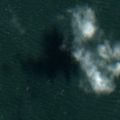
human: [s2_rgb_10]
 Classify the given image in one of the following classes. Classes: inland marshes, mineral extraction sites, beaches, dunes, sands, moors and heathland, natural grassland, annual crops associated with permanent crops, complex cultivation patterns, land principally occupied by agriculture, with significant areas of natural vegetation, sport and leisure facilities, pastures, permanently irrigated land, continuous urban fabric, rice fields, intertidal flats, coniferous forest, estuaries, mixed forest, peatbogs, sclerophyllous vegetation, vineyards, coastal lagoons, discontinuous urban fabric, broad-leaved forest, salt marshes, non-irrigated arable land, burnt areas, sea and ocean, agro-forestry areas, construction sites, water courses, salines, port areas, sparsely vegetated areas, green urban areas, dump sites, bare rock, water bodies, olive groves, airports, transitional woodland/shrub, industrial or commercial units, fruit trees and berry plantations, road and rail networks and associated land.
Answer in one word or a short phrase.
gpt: sea and ocean